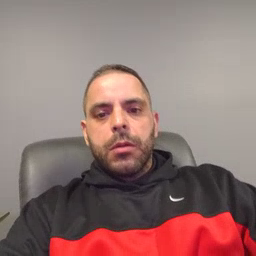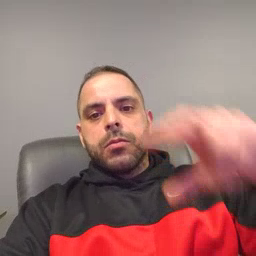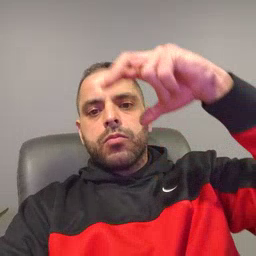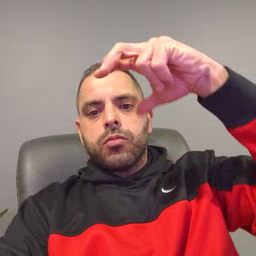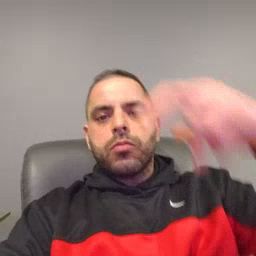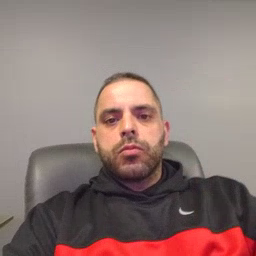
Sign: helicopter